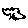
Label: tree